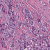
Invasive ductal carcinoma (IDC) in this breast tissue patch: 1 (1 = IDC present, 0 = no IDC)